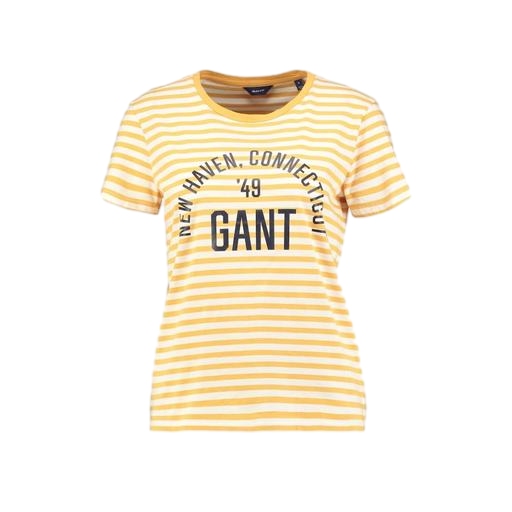
yellow and white t shirt, yellow iconic women's round neck t-shirt, yellow graphic tee, white background